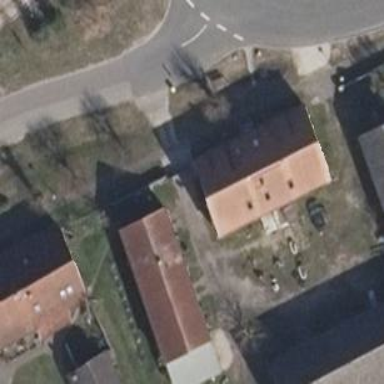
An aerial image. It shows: Detached building.